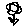
Label: flower